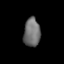
Tissue: lung
Cell type: Smooth muscle cells
Senescence score: 0.5416
Nuclear area (px): 464
Mean DAPI intensity: 110.377